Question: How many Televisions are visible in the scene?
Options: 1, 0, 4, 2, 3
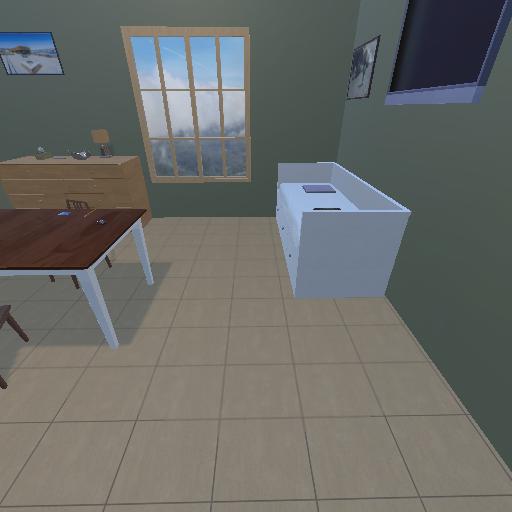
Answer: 1